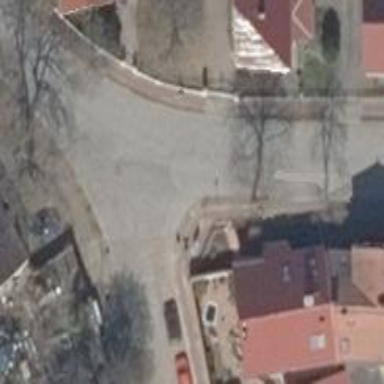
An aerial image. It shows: Residential road with sidewalks on both sides.